Question: I need to implement this formula into an R function. To my surprise there were no R packages with a TEM function for 3 or more participants. Could someone help me out?

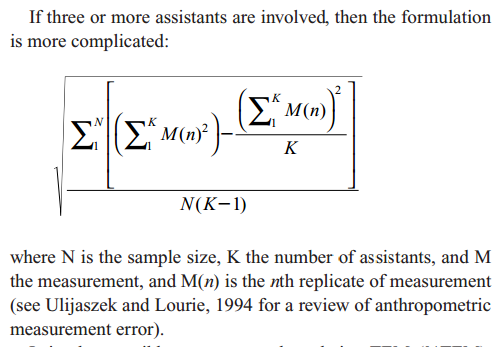
Answer: Here you go
'''
# M : data frame of different measurements
tem <- function(M) {
nrows <- nrow(M)
ncols <- ncol(M)
sqrt(sum(apply(M,1,function(x) sum(x^2) - sum(x)^2/ncols))/(nrows*(ncols-1)))
}
'''
Here's an example
'''
child_data <- data.frame(
height_a=c(64.50,71.00,58.00,58.00,70.50,69.00,63.00,65.00,62.00,68.00),
height_b=c(64.00,71.50,59.00,58.00,71.50,67.50,64.00,64.50,62.00,68.00)
)
tem(child_data)
# 0.5477
'''
this is the figure presented in the paper you referenced.
Then, for example (three columns)
'''
child_data$height_c <- c(63.5,71.3,59.0,58.5,71.4,67.4,64.2,64.50,62.5,67.5)
tem(child_data)
# 0.5
'''